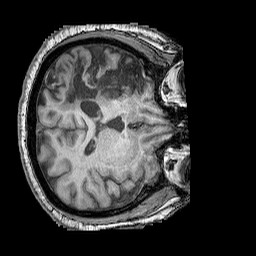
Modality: T1w
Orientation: axial
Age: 48
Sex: male
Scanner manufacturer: siemens
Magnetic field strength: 3 T
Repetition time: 2.25 s
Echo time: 0.00411 s